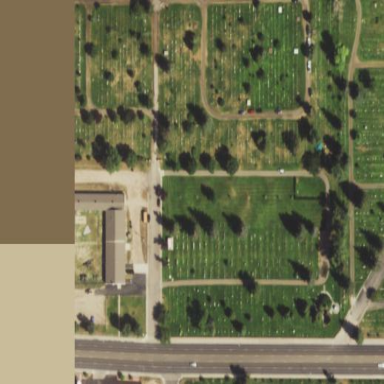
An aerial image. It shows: Cemetery.